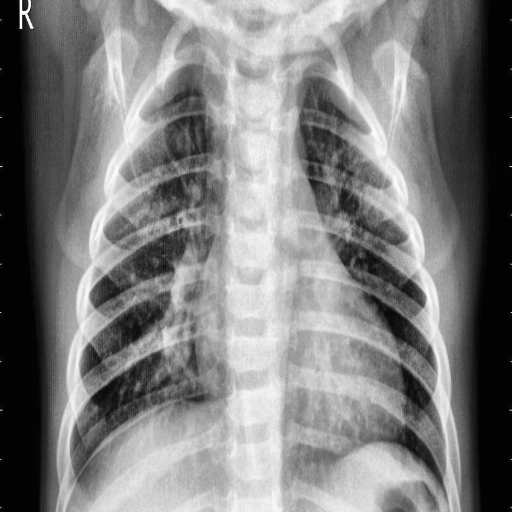
Finding: PNEUMONIA